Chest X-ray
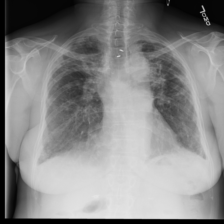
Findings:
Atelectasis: negative
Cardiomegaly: negative
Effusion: negative
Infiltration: negative
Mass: negative
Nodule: negative
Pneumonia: negative
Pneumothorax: negative
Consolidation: negative
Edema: negative
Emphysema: negative
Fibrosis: negative
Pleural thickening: negative
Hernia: negative